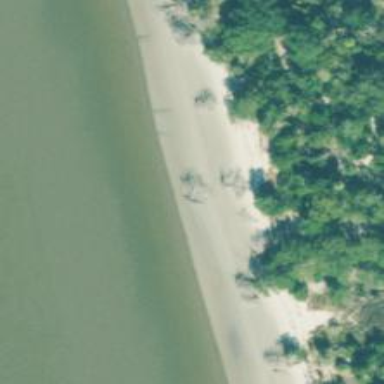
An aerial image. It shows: Scenic beach with natural beauty.